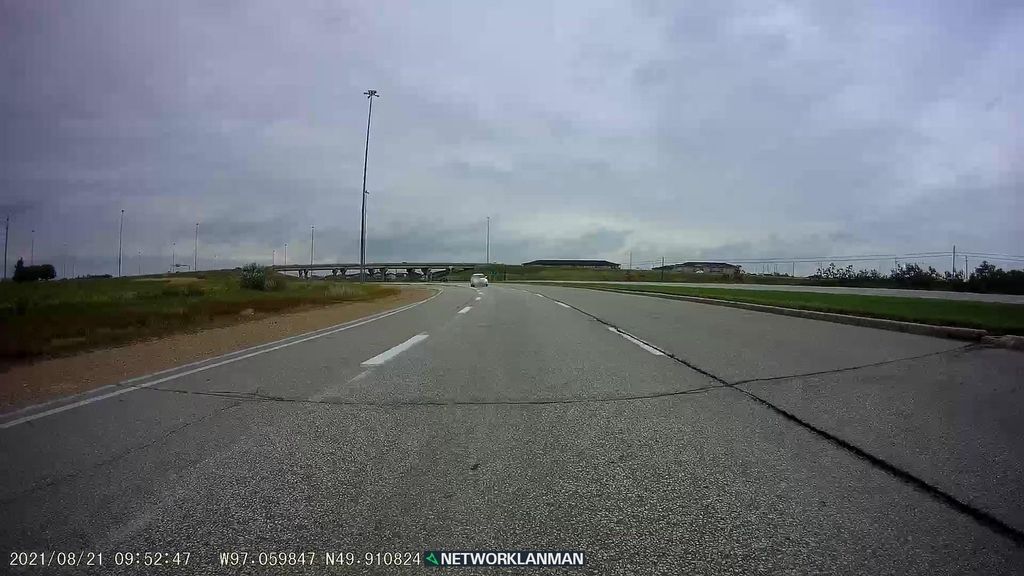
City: winnipeg